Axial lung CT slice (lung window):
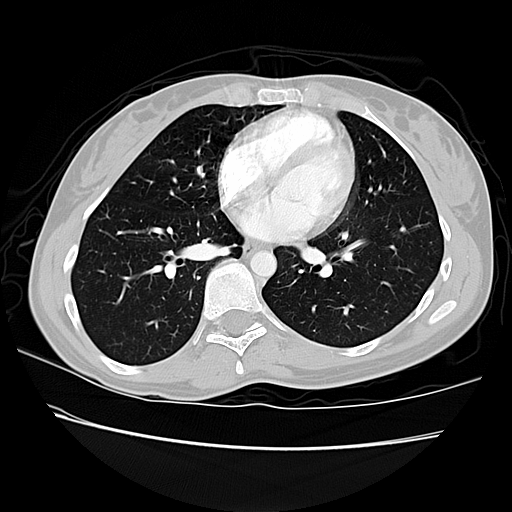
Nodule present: no